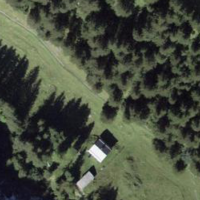
EUNIS habitat code: 23
Species observed at this site:
Astrantia major
Tussilago farfara